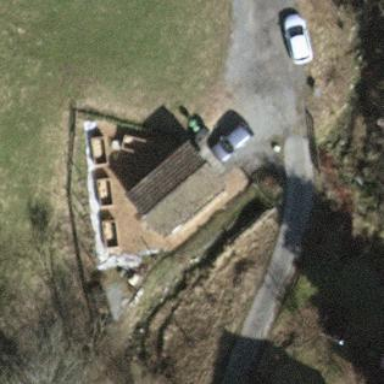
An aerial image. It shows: Shed building.